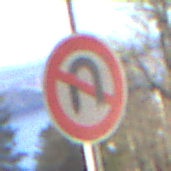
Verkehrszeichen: VerbotWenden
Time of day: MorningAfternoon
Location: Outdoor (Nature)
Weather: Clear
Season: Winter
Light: Natural